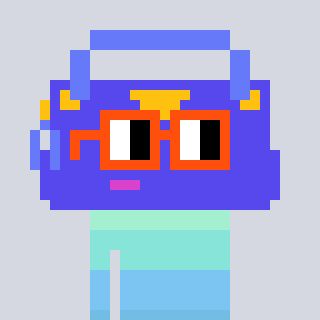
a pixel art character with square orange glasses, a bag-shaped head and a orange-colored body on a cool background